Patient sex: F
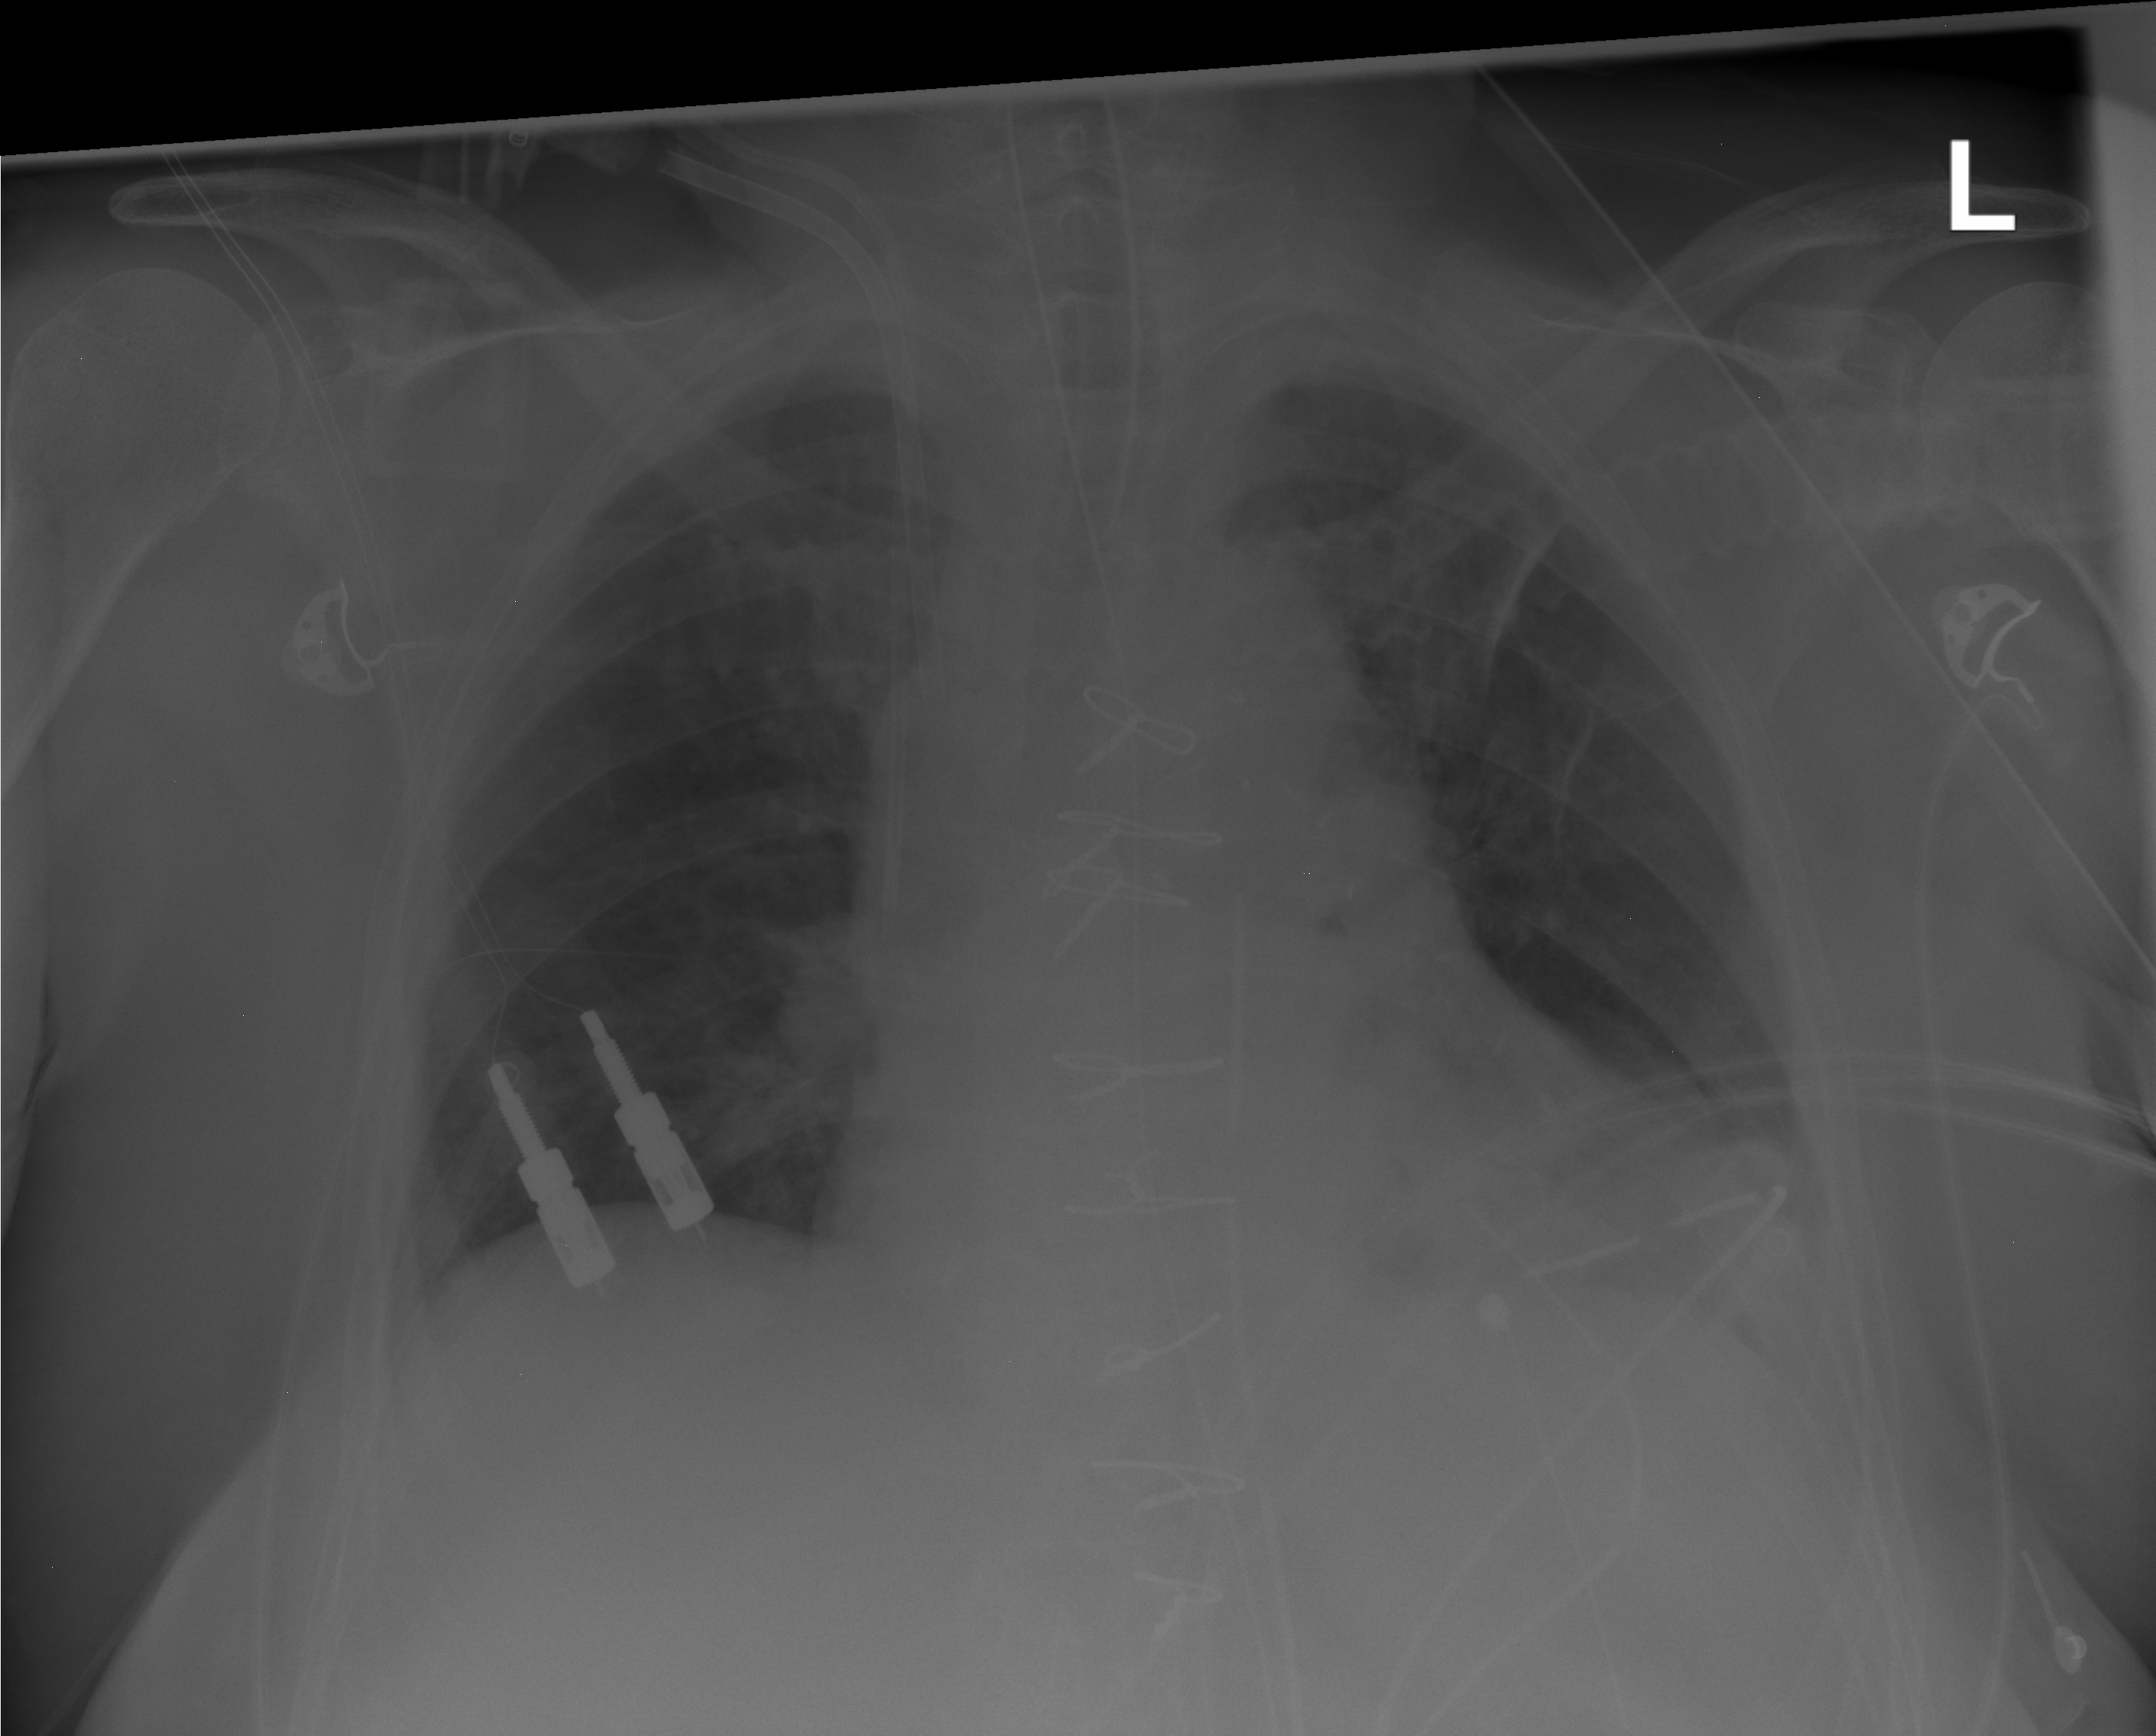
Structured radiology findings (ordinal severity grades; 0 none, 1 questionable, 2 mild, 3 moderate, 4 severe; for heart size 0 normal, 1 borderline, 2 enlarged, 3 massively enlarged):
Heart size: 2
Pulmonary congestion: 0
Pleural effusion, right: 1
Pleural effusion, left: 0
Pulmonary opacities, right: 0
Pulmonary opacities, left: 0
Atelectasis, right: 0
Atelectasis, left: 3